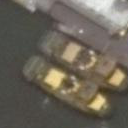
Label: civil